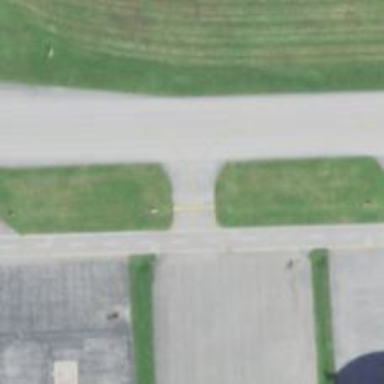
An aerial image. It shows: Image of taxiway at airport.